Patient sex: M
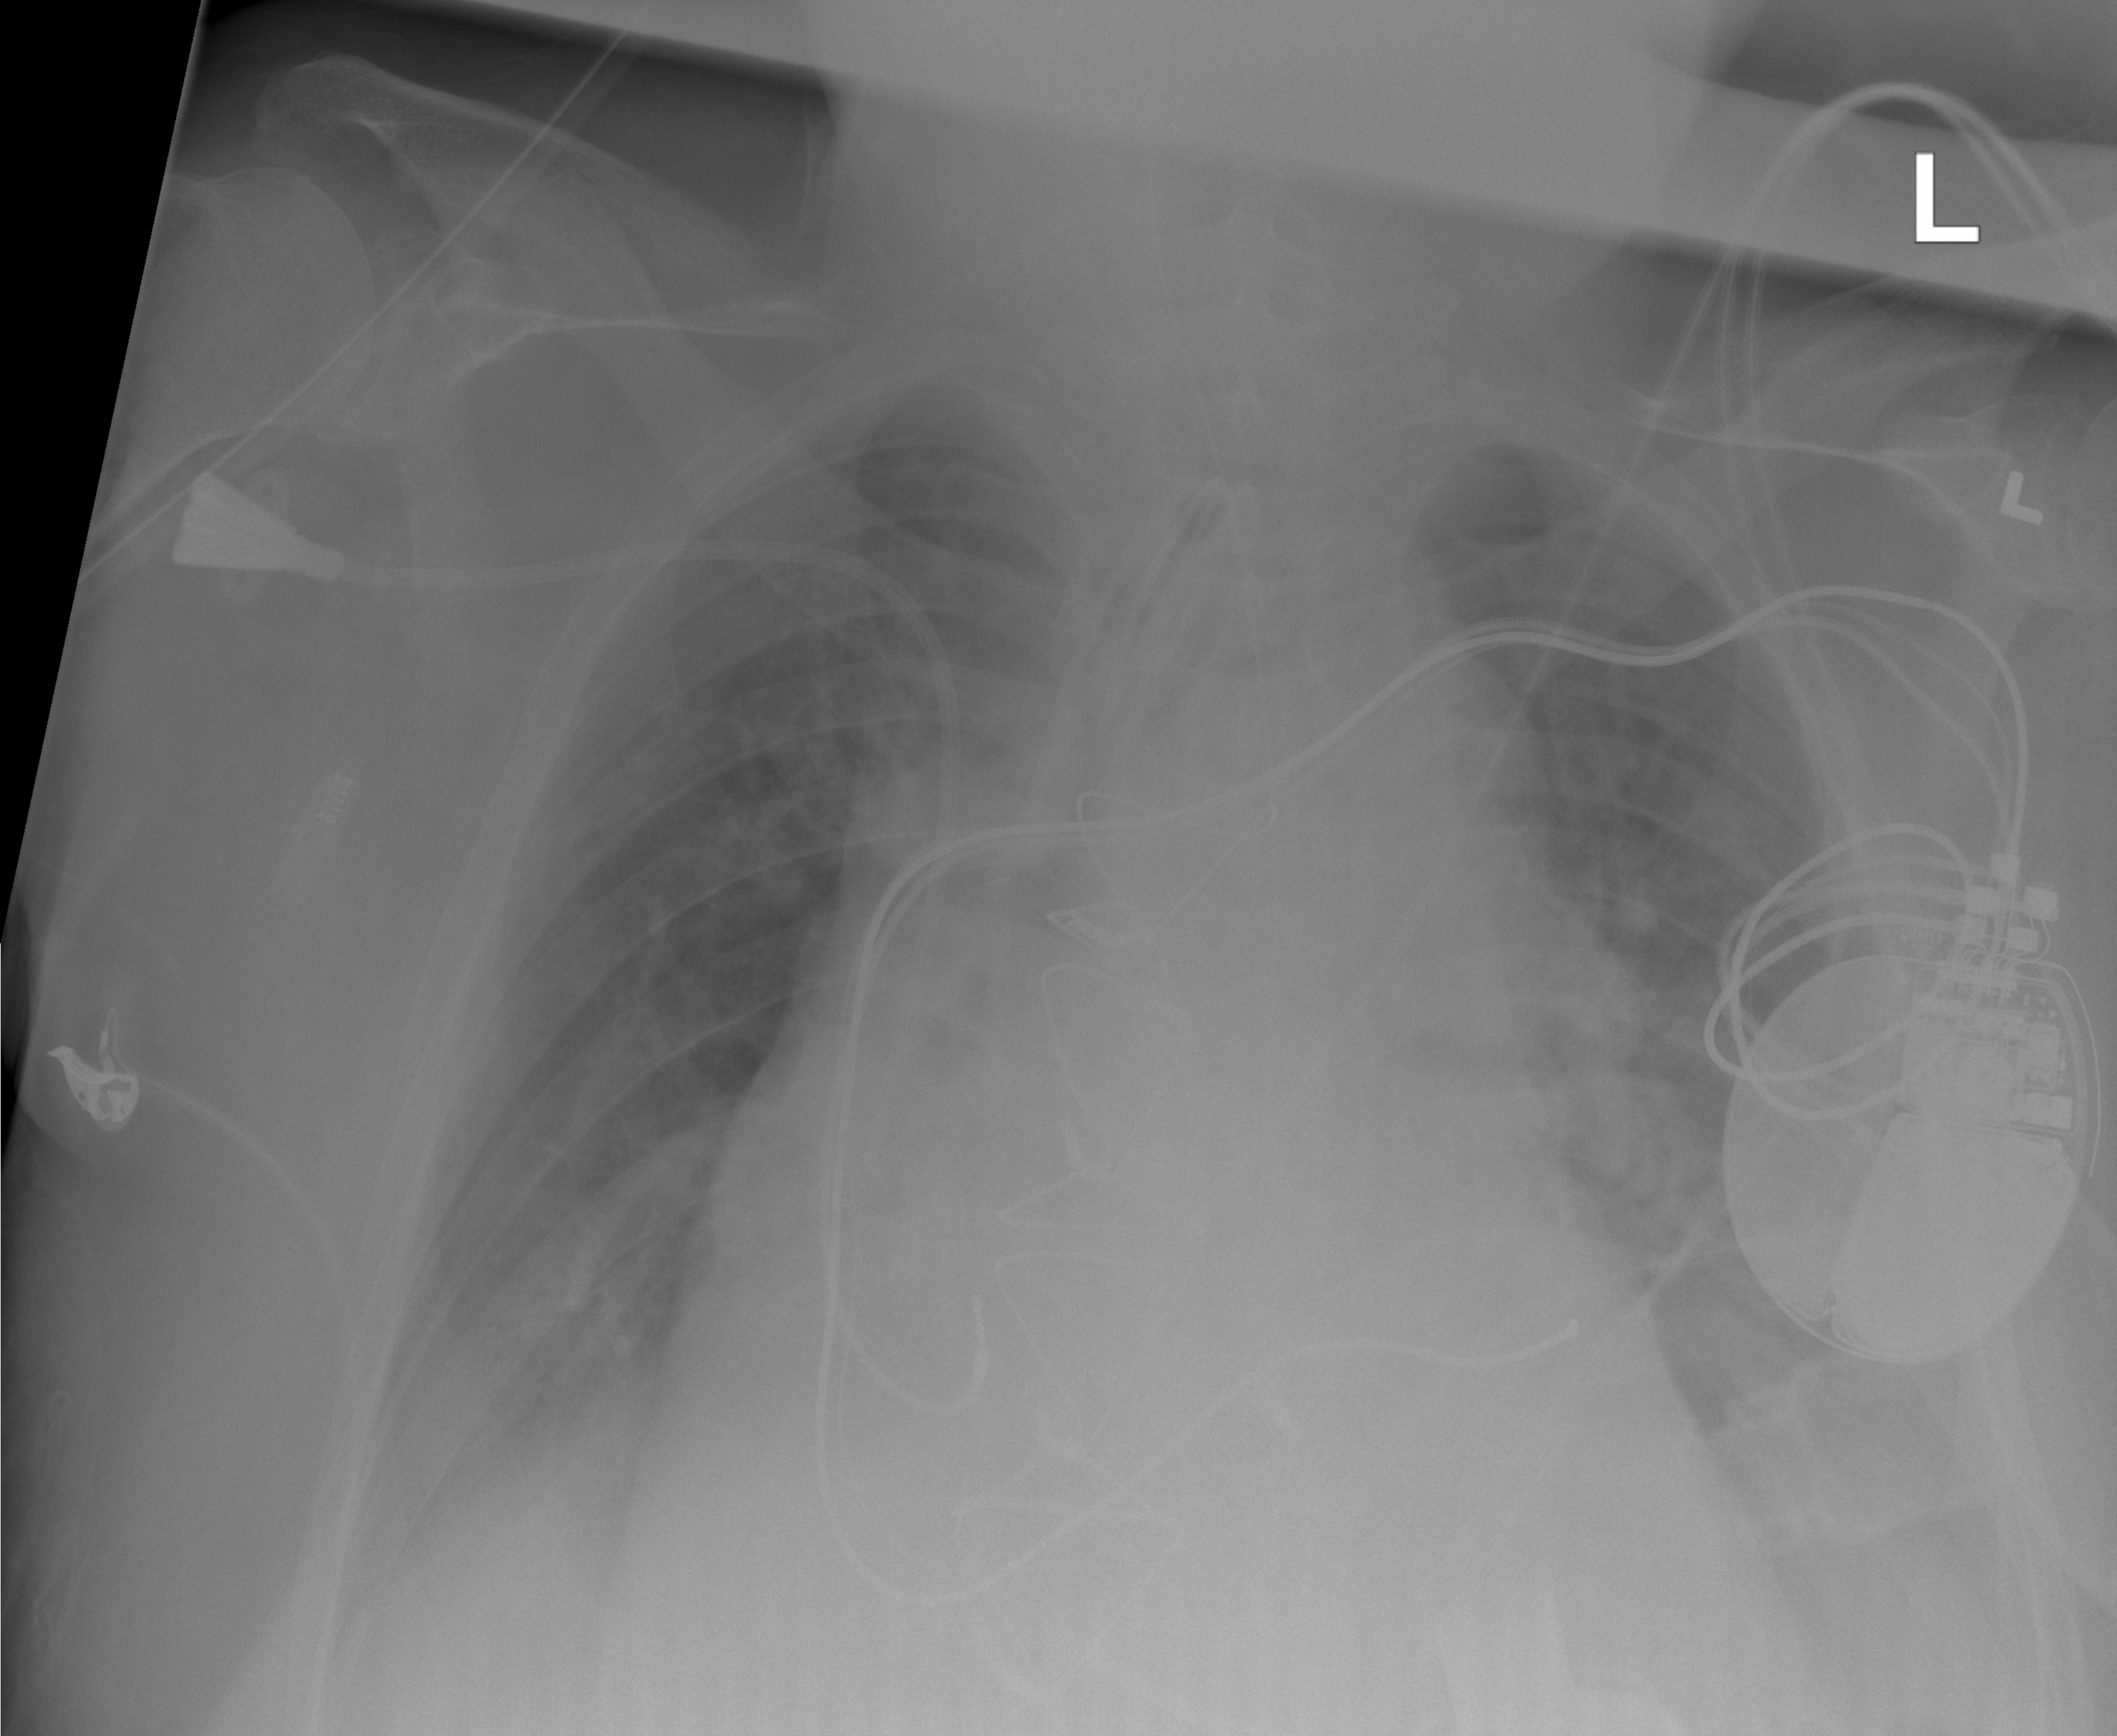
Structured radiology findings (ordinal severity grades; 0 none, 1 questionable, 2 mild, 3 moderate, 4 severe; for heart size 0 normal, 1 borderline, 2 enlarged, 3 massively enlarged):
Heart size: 3
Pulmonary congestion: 2
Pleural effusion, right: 2
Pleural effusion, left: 2
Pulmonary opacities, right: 0
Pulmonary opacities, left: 0
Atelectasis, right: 2
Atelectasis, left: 2